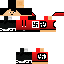
A male human skin with dark skin, wearing brown long hair dressed in a red hoodie and black pants, featuring a closed mouth.